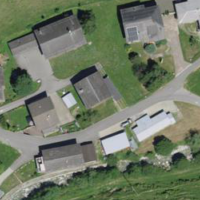
EUNIS habitat code: 55
Species observed at this site:
Corvus corone
Mythimna conigera